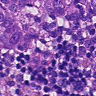
Metastatic tissue present: yes